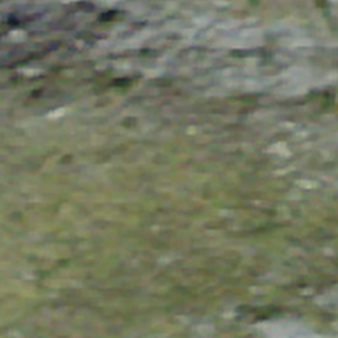
Label: other